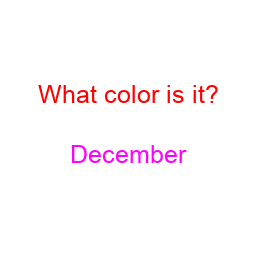
Color: magenta
Background color: white
Question text color: red